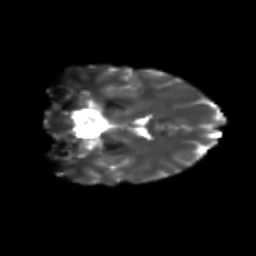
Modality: T2w
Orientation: coronal
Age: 23
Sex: female
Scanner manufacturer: siemens
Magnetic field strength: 3 T
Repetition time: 3.5 s
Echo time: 0.104 s